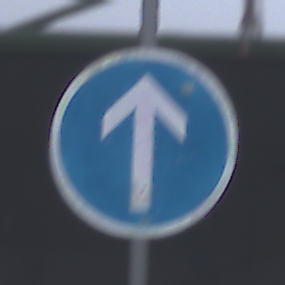
Verkehrszeichen: VorgeschriebeneFahrtrichtungGeradeaus
Umgebung: Outdoor, Suburban
Tageszeit: MorningAfternoon
Wetter: Overcast
Licht: Natural
Jahreszeit: NotSpecified
Kontrast: LowContrast